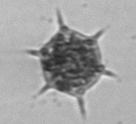
Label: Dictyocha